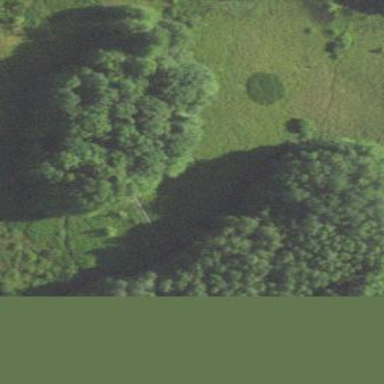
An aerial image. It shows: Island covered with woodland.